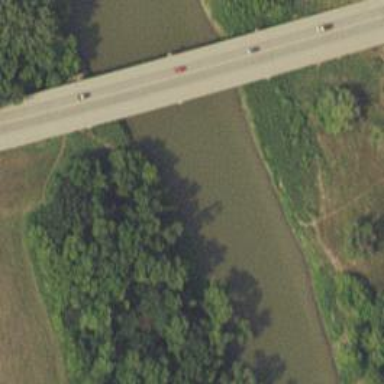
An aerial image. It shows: Man-made bridge.